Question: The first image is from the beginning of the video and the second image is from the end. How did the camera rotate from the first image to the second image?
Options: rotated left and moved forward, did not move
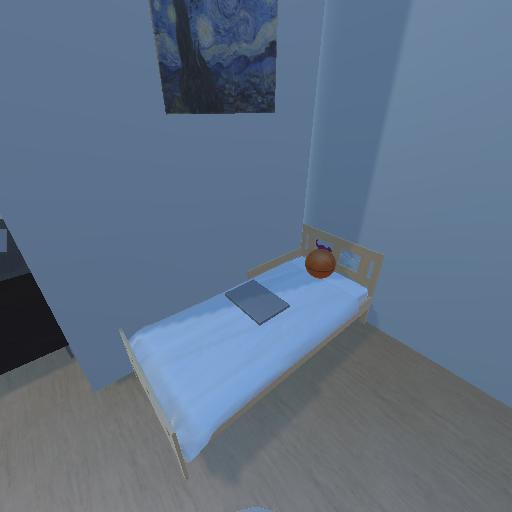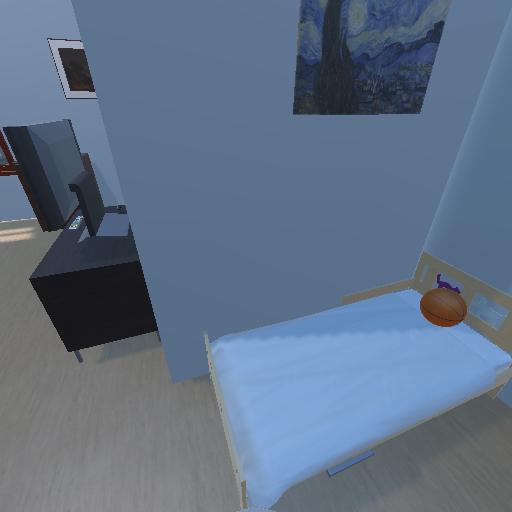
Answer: rotated left and moved forward